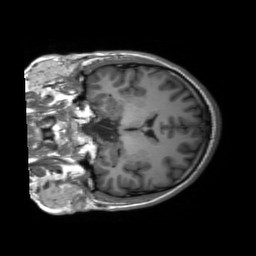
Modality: T1w
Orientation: coronal
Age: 30
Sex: male
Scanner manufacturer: siemens
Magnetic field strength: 3 T
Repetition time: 2.3 s
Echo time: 0.00227 s